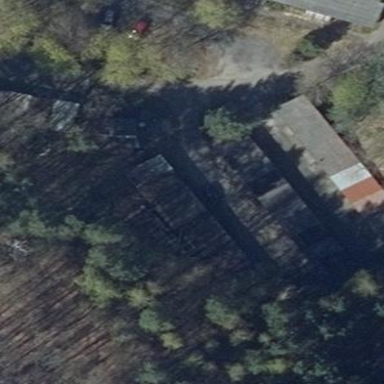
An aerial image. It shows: Group of garages.